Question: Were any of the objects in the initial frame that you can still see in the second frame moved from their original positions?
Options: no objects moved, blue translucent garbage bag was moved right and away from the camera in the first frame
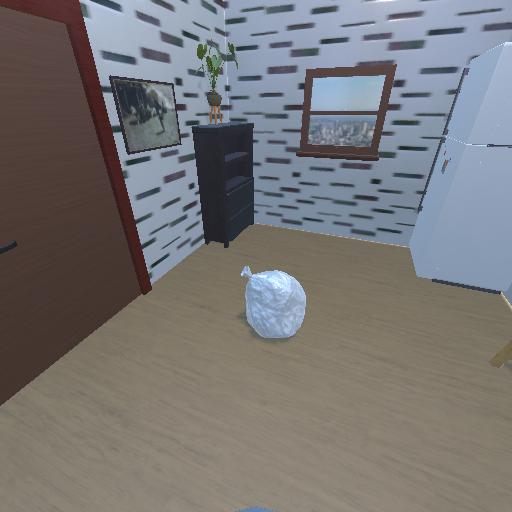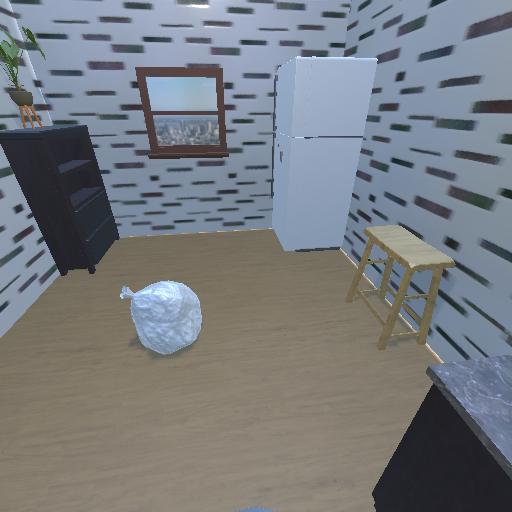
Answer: no objects moved